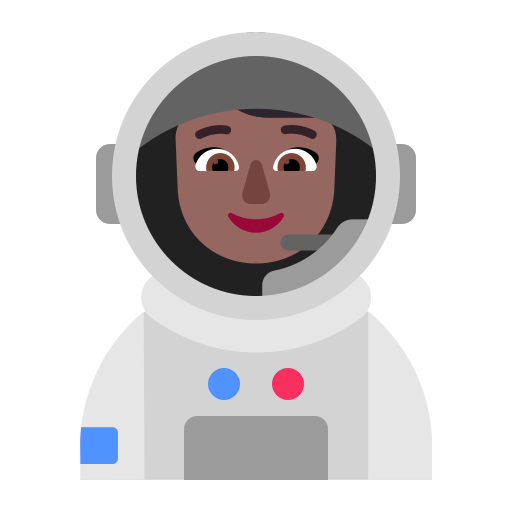
woman astronaut flat  dark